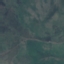
Land use / land cover class: HerbaceousVegetation